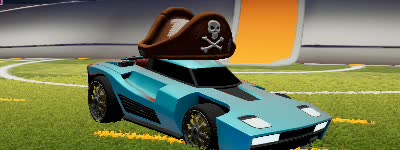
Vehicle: breakout